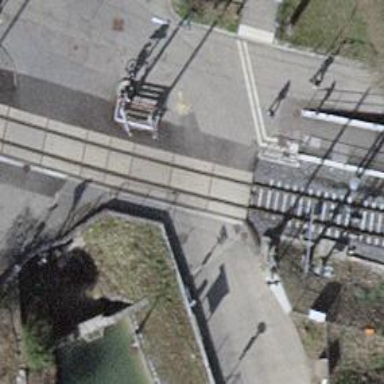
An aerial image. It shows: Level crossing on the railway with lights and full barrier.